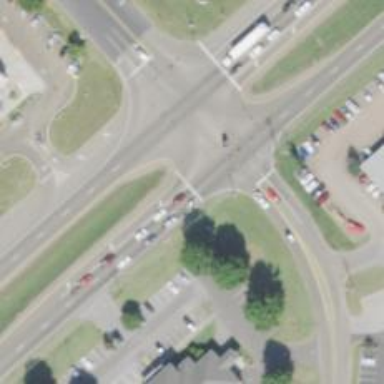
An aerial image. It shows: Asphalt dual carriageway at the trunk highway level.